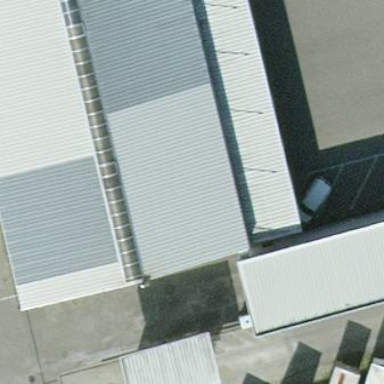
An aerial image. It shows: Industrial building.